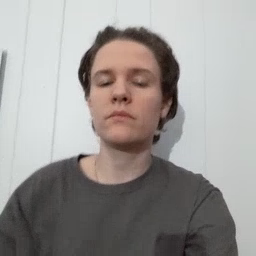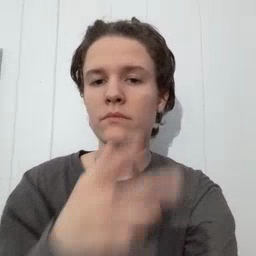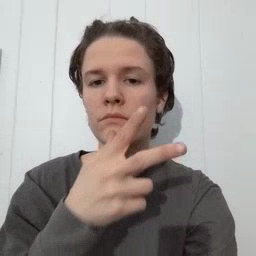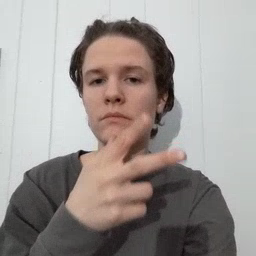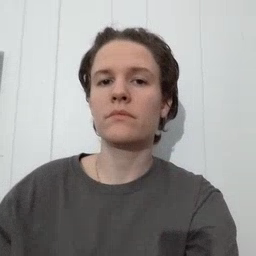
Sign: hen